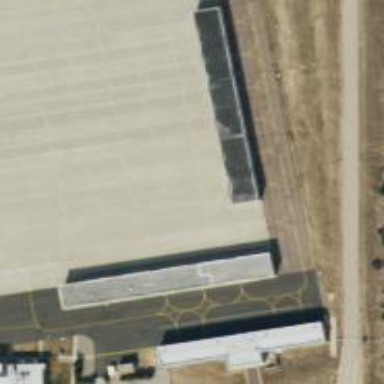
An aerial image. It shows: Image of taxiway at airport.